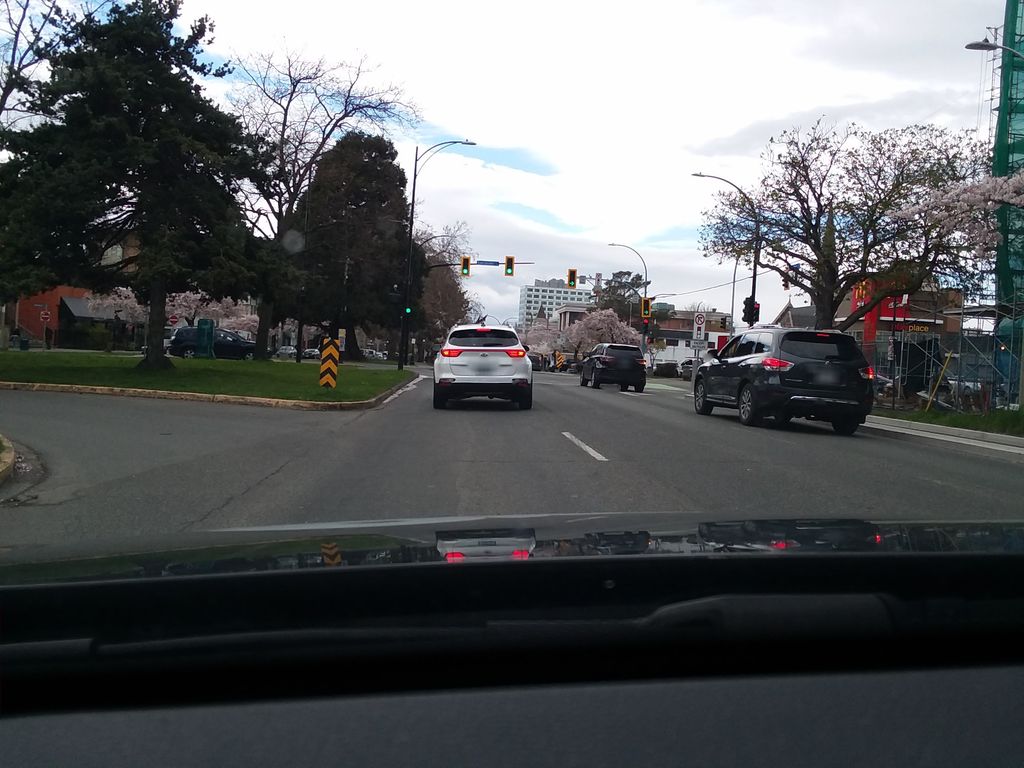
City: victoria